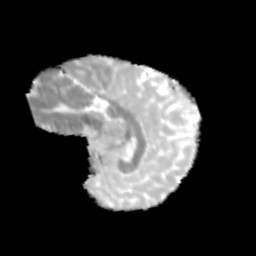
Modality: MD
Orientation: sagittal
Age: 12
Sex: male
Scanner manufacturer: siemens
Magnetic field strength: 3 T
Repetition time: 3.8 s
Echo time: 0.07 s